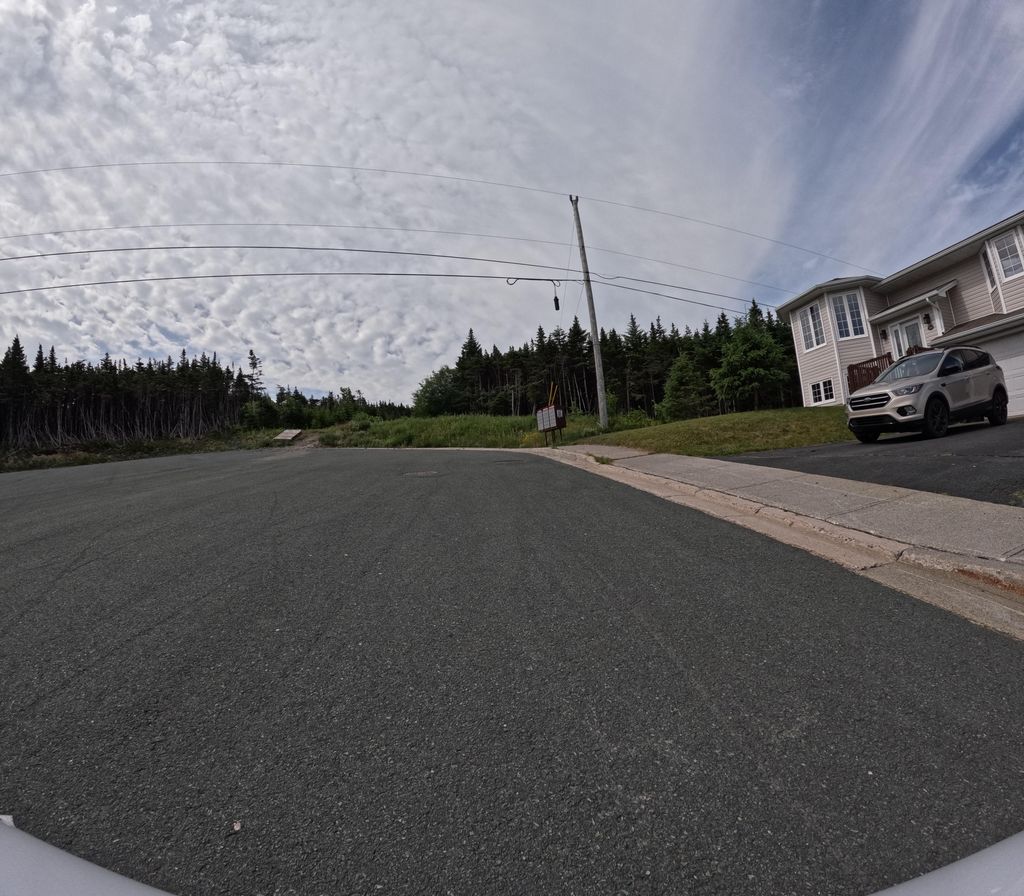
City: st_johns